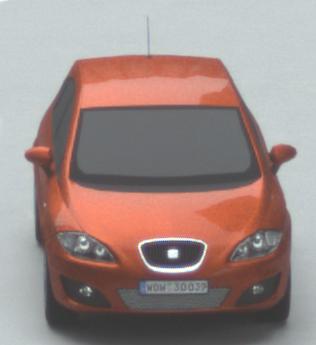
Make: SEAT
Model: Leon 1.4
Detailed model: Leon (1P)
Model produced from: 2009/04
Model produced until: 2010/08
Doors: 5
Color: orange
Road condition: dry road
Daytime: midday
Contrast: low contrast